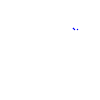
Particle: proton